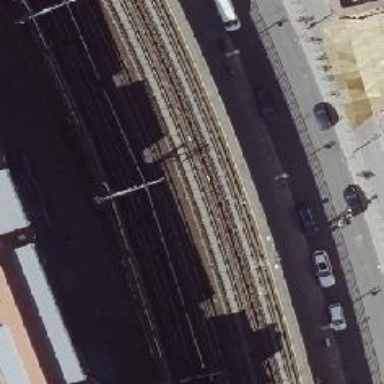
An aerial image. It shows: Viaduct railway bridge with electrified contact lines. The railway uses ballastless track technology.